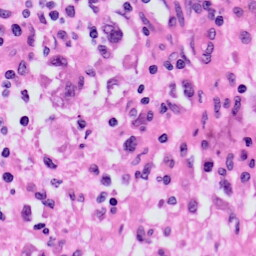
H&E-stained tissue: Skin